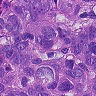
Metastatic tissue present: yes